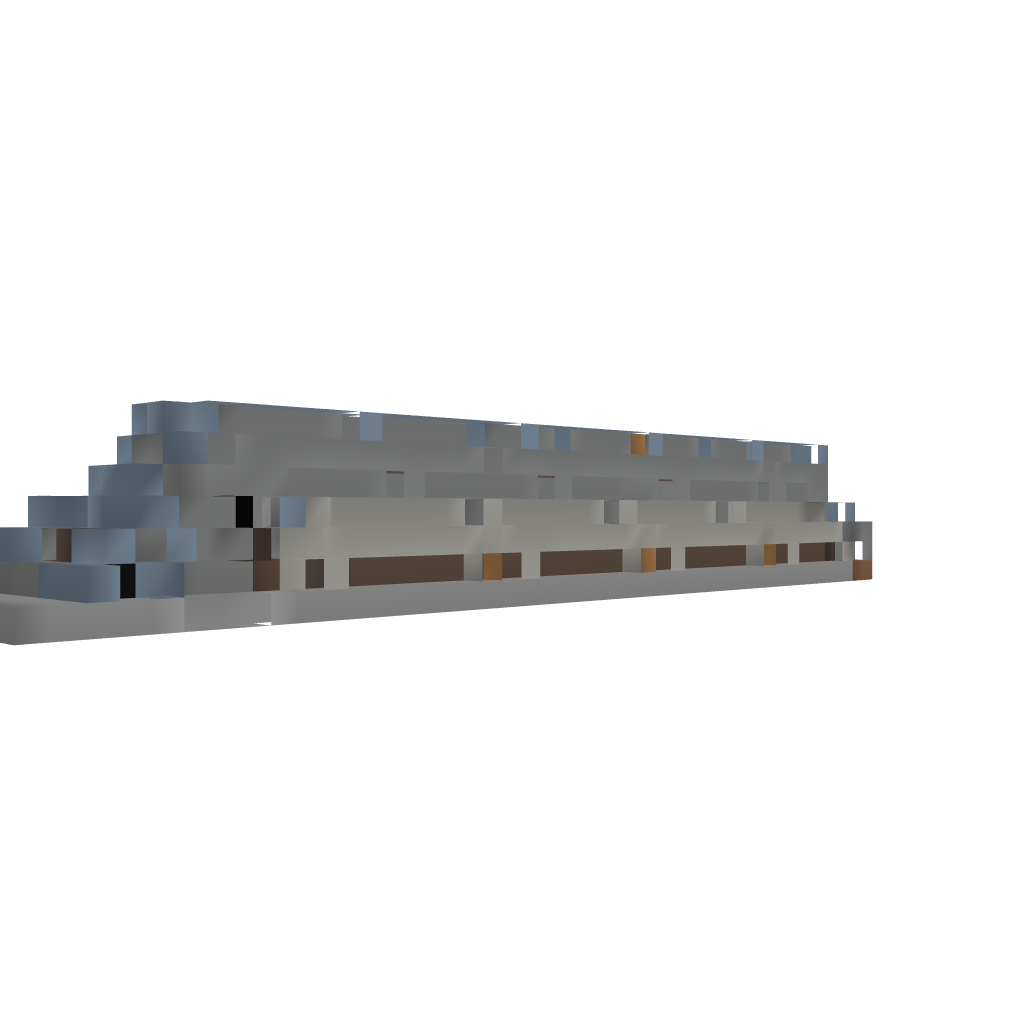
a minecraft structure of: Funky Furnaces